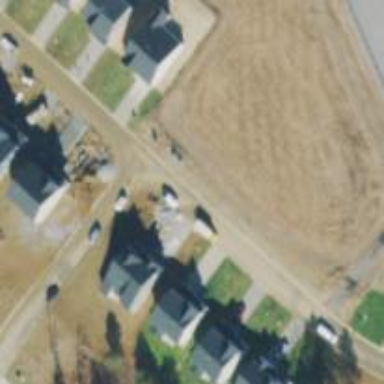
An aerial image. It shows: Residential road.